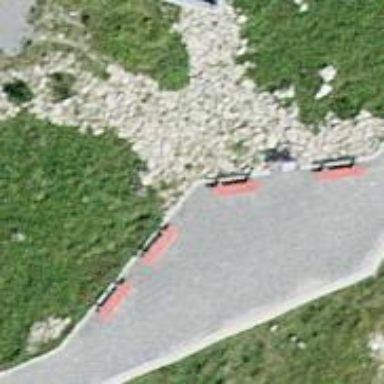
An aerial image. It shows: Bench.